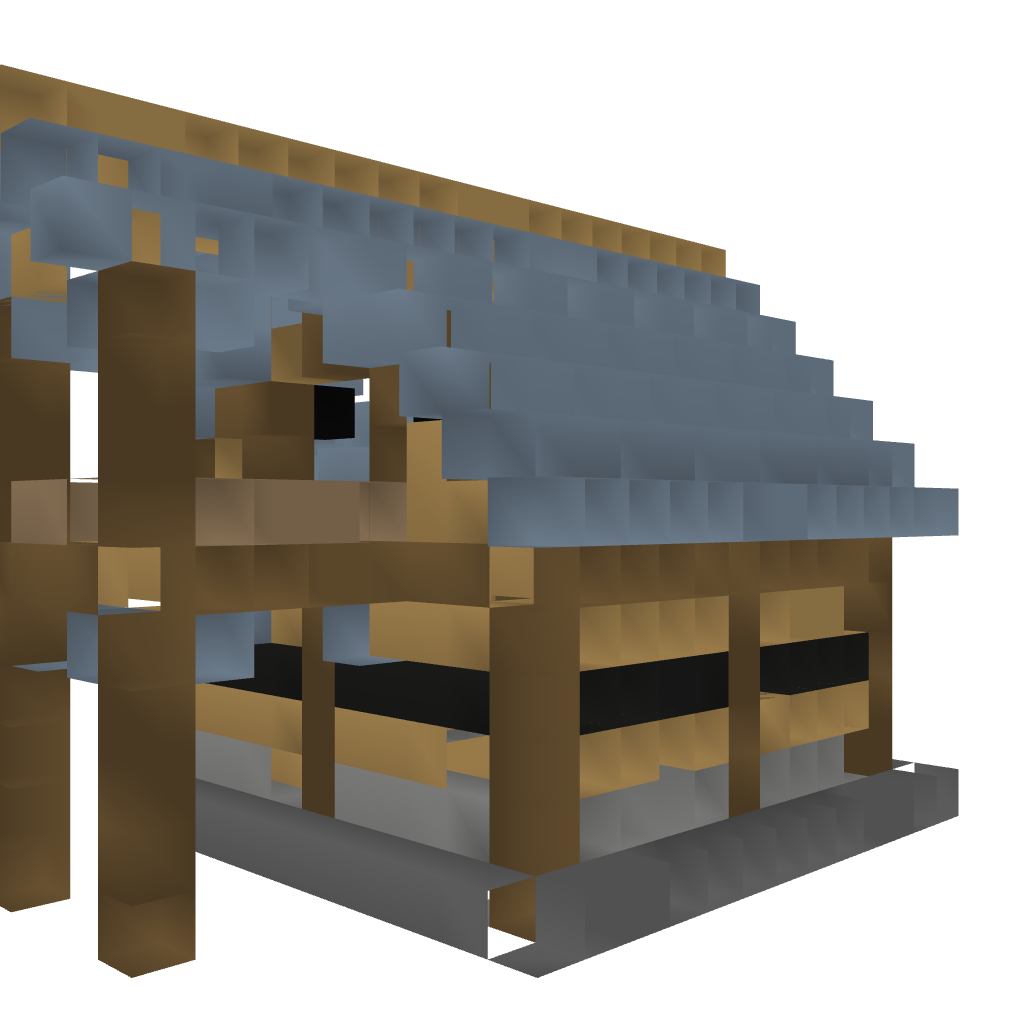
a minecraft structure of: Two story house